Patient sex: M
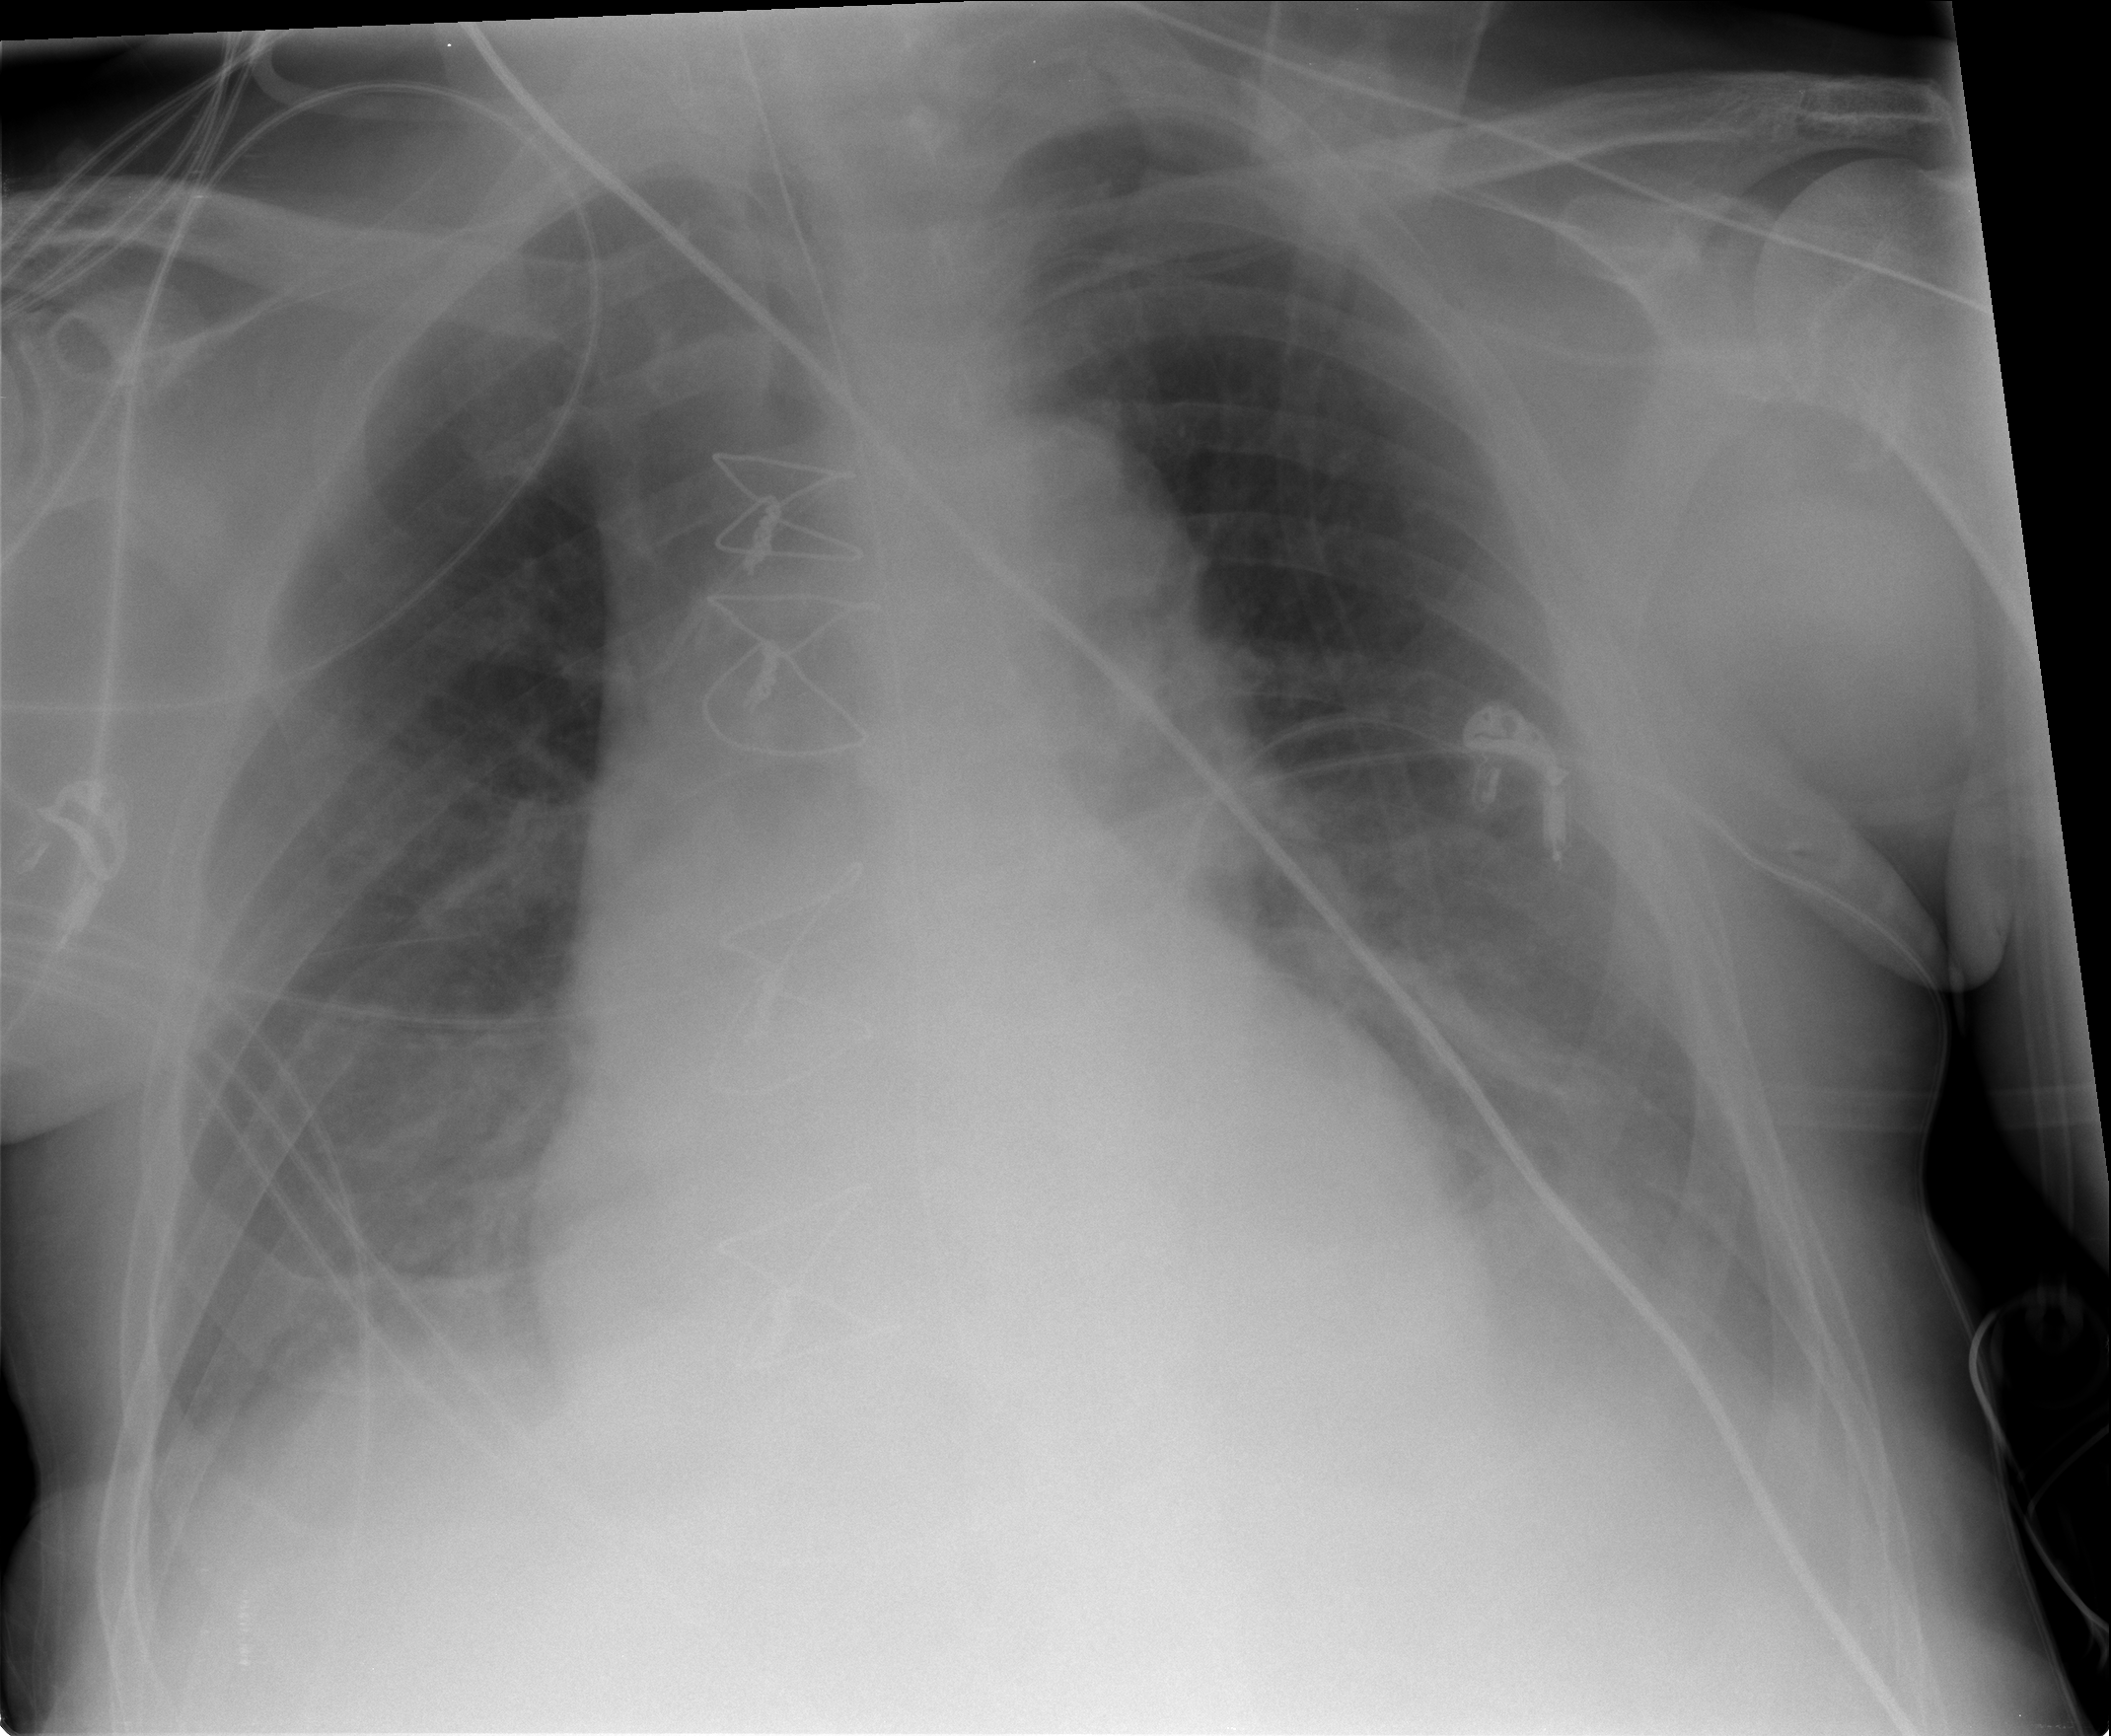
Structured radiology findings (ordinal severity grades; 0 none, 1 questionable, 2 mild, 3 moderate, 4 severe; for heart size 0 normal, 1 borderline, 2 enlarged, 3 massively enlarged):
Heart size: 1
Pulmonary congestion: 2
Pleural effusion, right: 1
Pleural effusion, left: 2
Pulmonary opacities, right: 0
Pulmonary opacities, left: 0
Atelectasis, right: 2
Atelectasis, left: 2